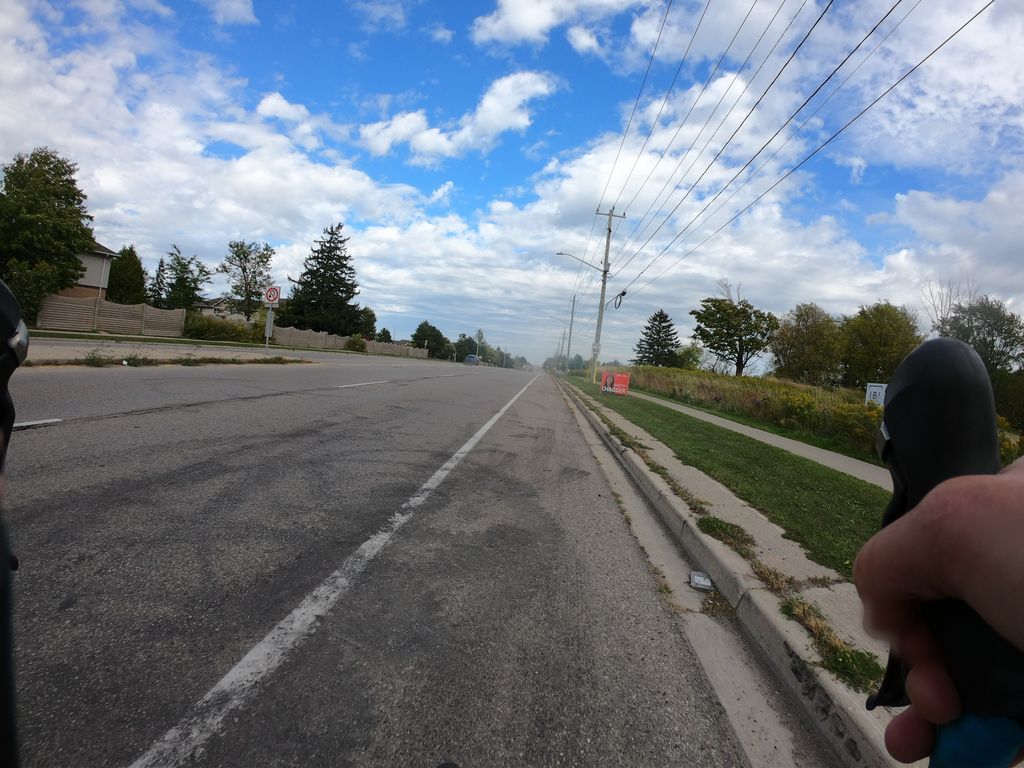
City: kitchener-waterloo